Field crop: maize
Growth stage: 2
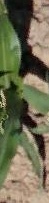
Species: maize